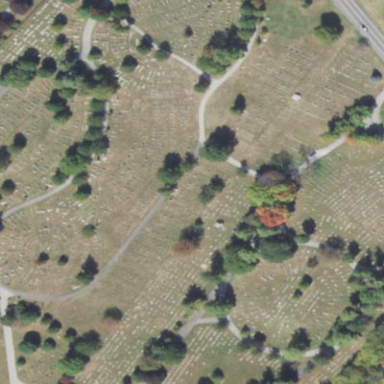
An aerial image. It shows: Cemetery.